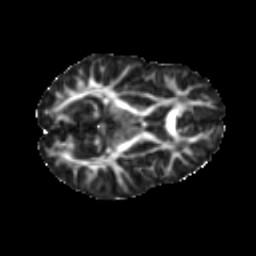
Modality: FA
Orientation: axial
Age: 11
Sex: female
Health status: ill
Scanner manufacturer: ge
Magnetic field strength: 3 T
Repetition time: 6.752 s
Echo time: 0.079 s